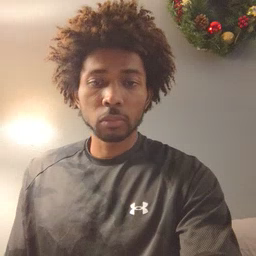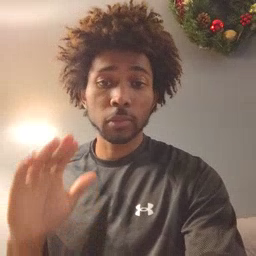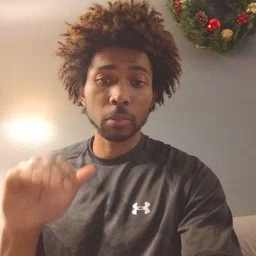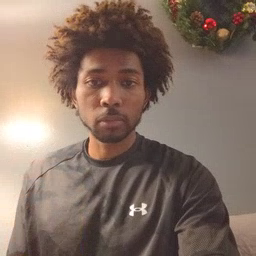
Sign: bye